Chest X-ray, PA view. Patient: 36 years old, sex F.
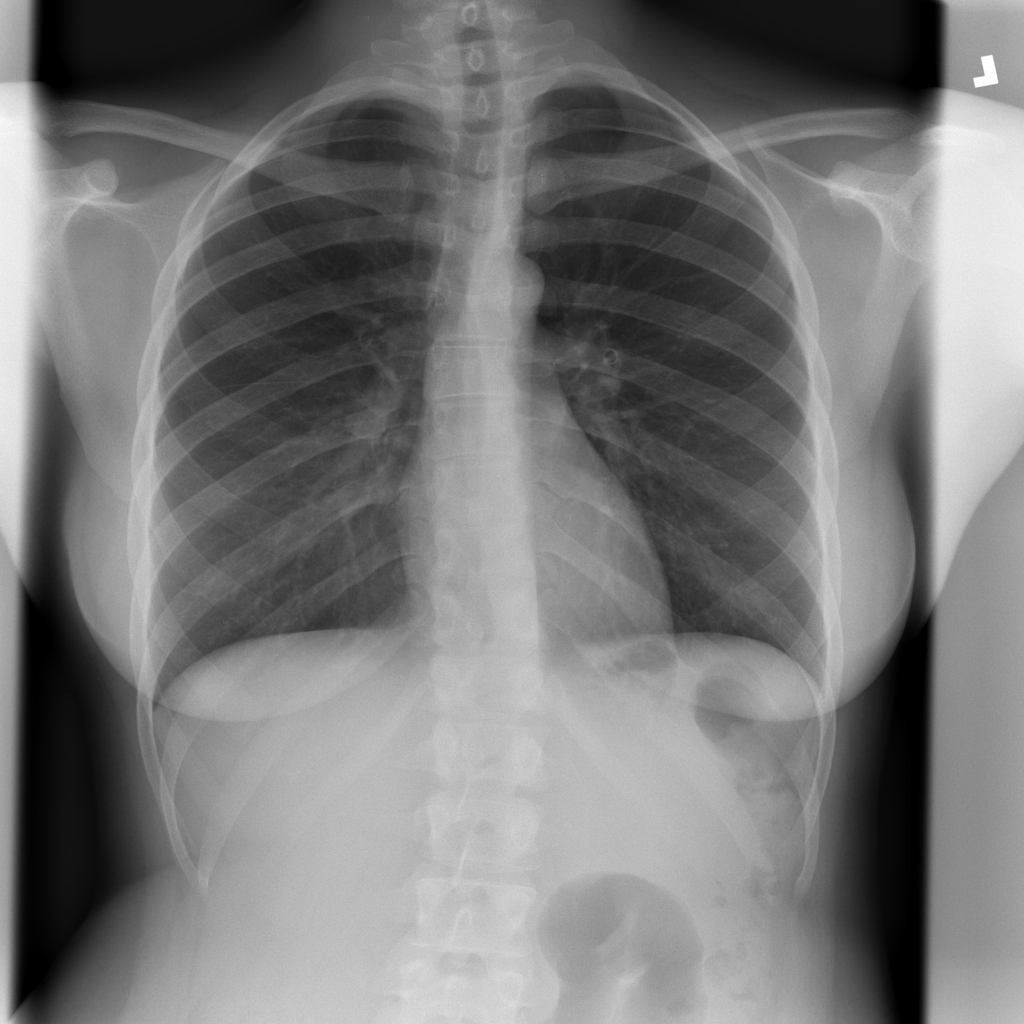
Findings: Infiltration